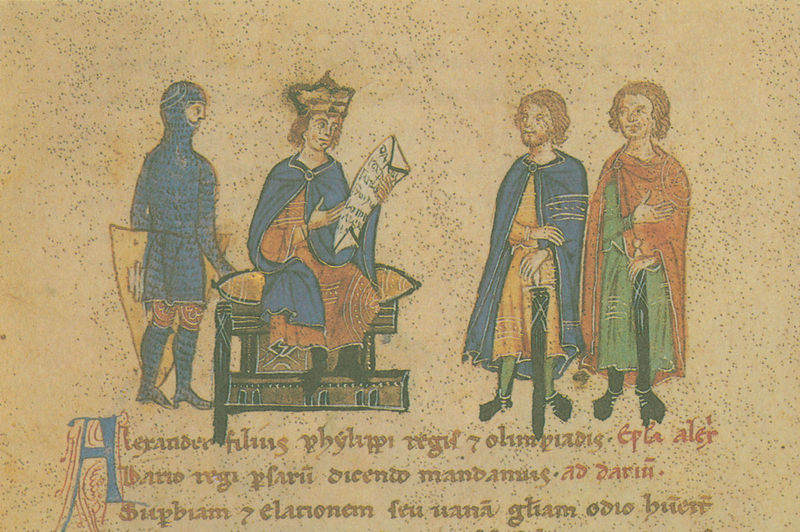
Titel: Alexanderroman
Institution: Leipzig, Stadtbibliothek
Schlagwörter: blau, hand, umhang, gelb, grün, sitzen, männer, rot, beige, mantel, blatt, krone, schrift, kissen, könig, thron, polster, lesen, schild, panzer, buch, seite, schwert, schwerter, text, soldat, ritter, rüstung, schreiben, mittelalter, krieger, gesandte, schriftstück, urkunde, latein, buchmalerei, alexander, broschen, umhanf, liest, alexanderroman, schildrüstung, hausbuch, fdibeln